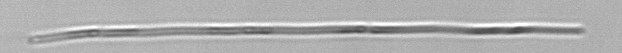
Label: Leptocylindrus